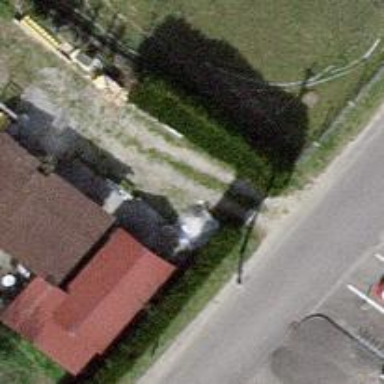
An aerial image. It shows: Power pole.